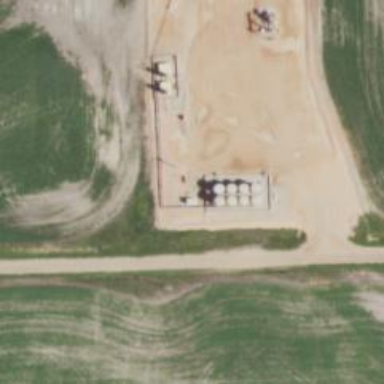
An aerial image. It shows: Silo.